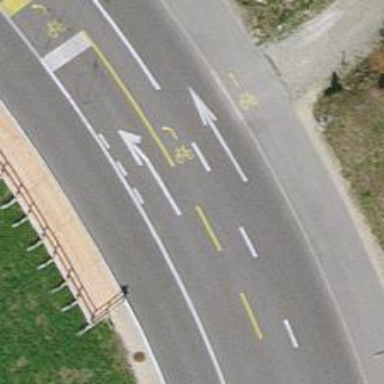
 featuring sidewalk on the left and dedicated cycle track."